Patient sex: M
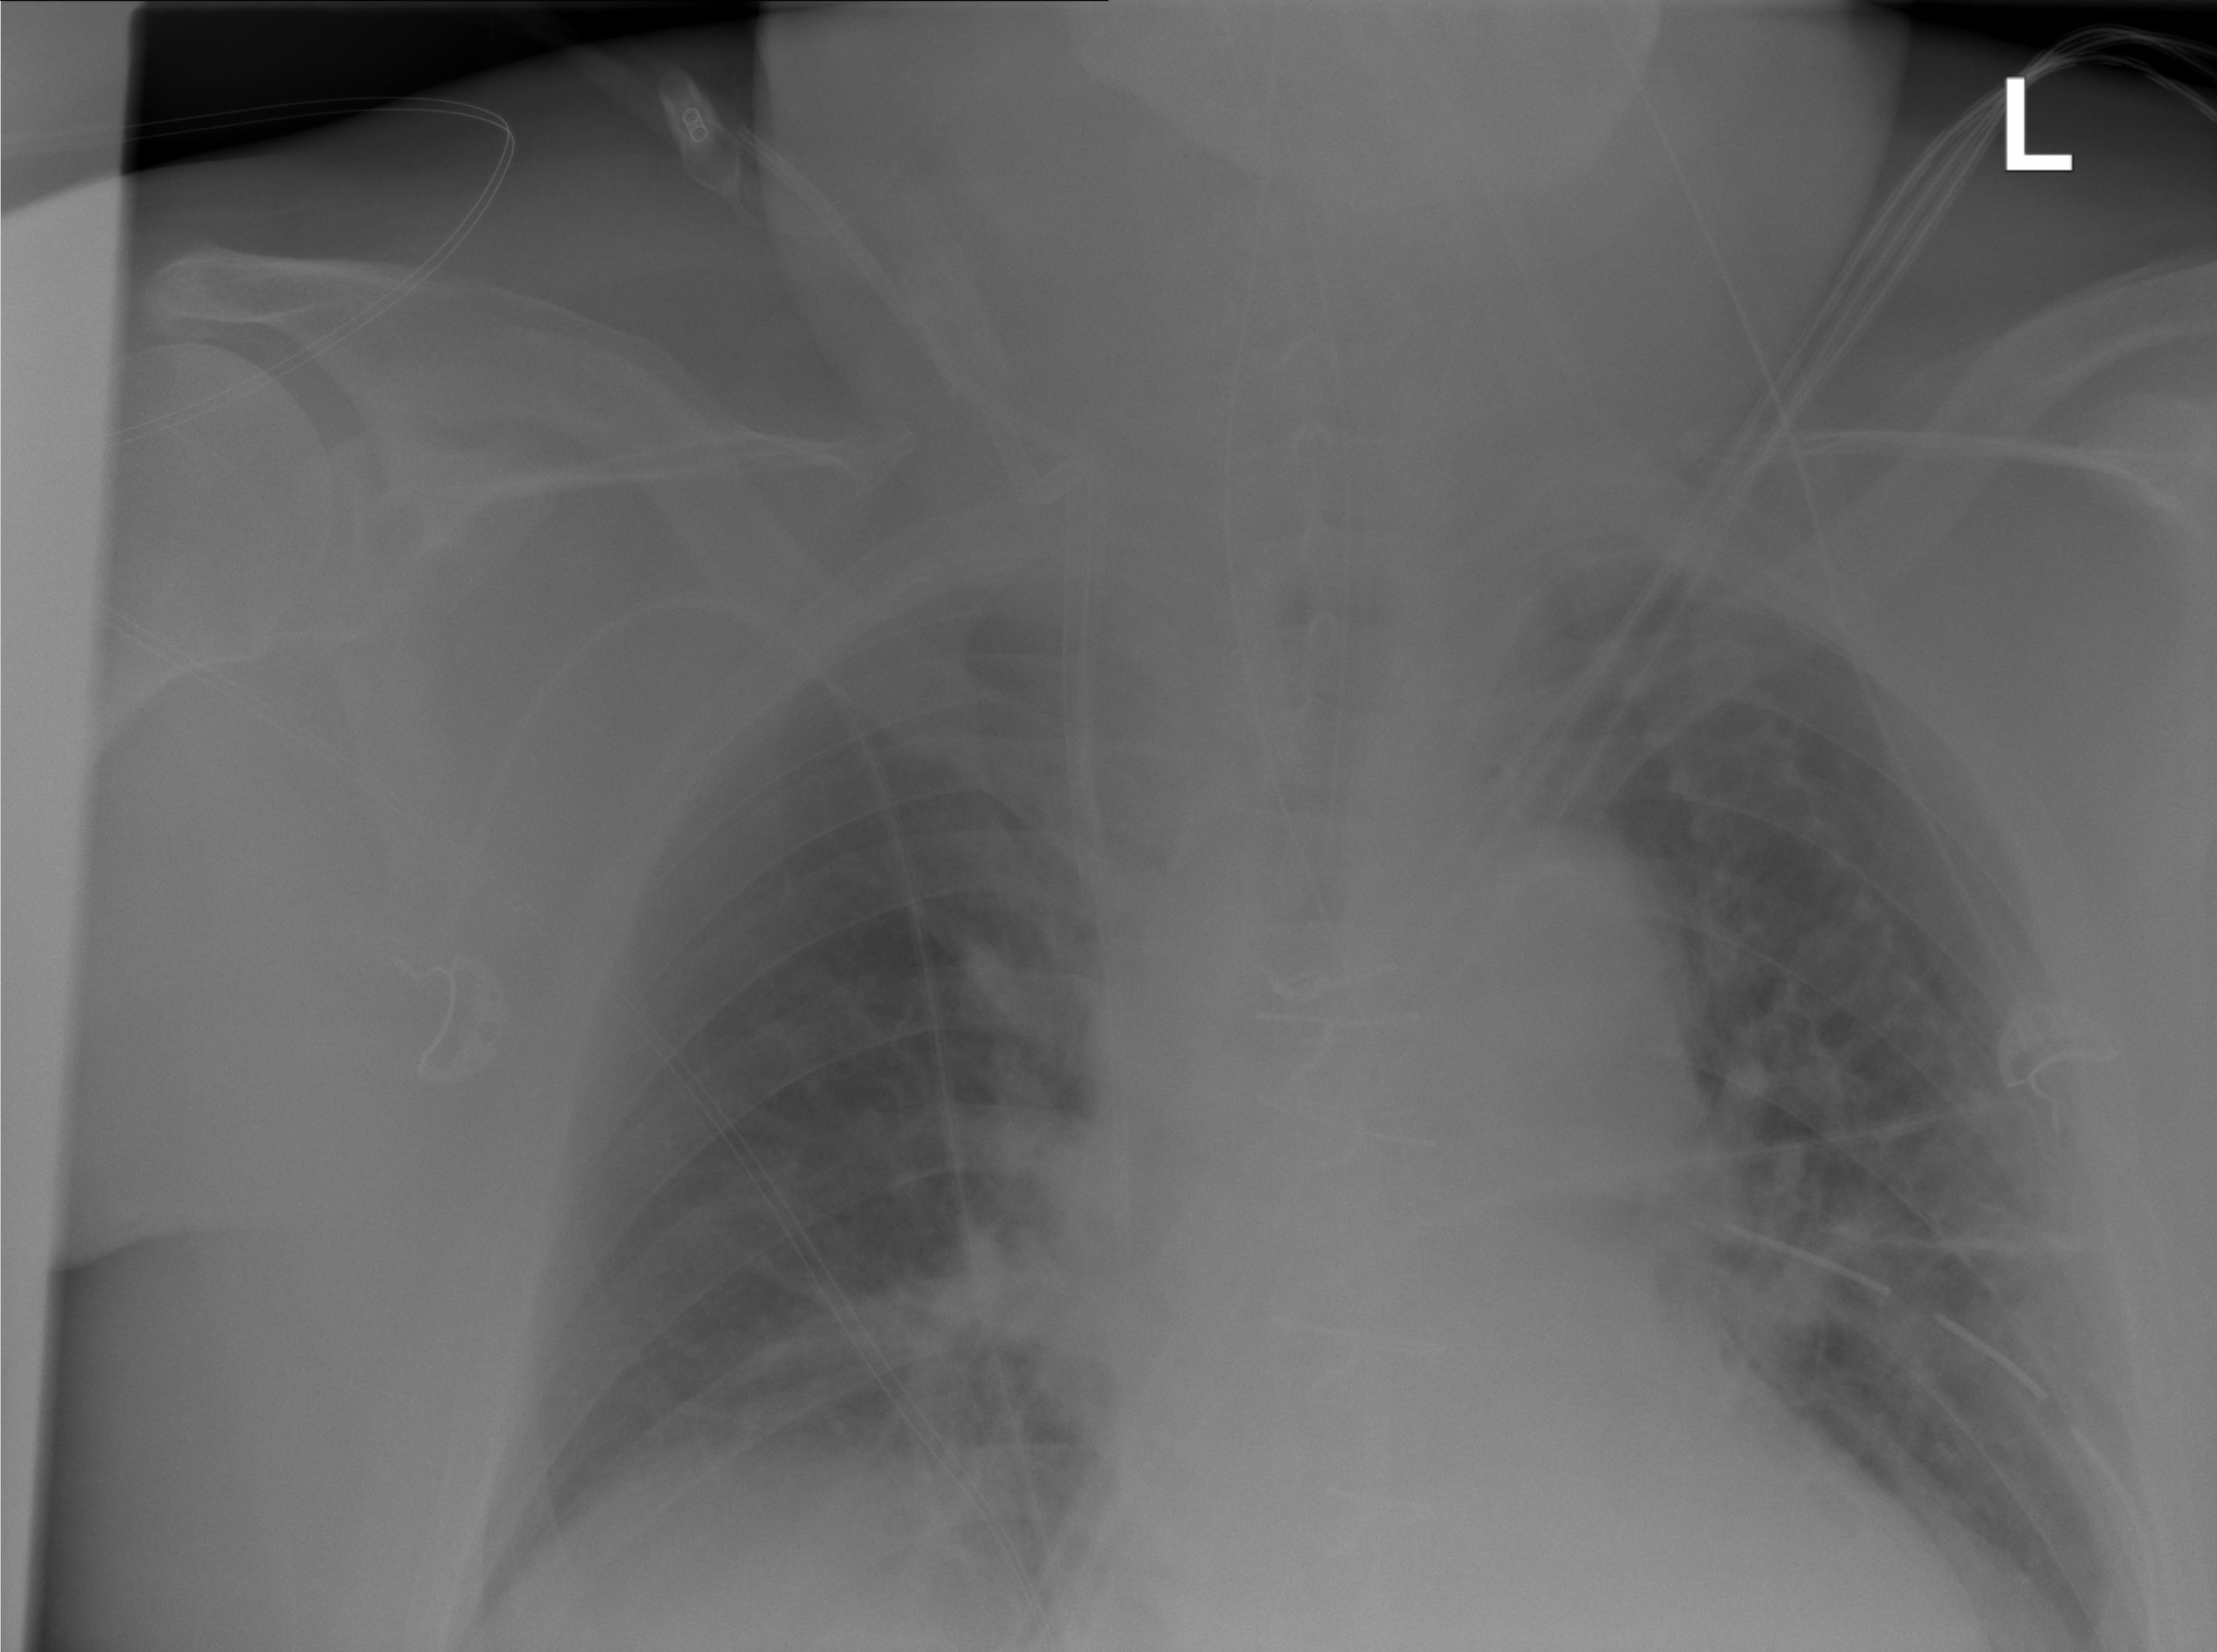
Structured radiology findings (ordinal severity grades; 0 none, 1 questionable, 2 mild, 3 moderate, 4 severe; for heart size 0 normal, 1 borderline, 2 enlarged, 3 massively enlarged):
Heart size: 0
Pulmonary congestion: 2
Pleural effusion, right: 0
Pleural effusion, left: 0
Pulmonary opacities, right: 0
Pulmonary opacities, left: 0
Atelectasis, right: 2
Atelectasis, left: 2